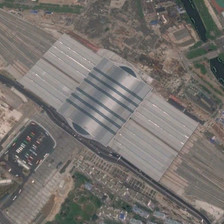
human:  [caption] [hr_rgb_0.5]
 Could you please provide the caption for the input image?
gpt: many cars parked at the gate of the train station .

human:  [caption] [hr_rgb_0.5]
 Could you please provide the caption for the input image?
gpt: many buildings with some green trees and many barelands are in two sides of a railway station .

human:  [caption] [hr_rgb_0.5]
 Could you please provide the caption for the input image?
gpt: many buildings with some green trees and many barelands are in two sides of a railway station .

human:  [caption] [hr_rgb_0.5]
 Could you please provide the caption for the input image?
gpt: in front of the train station tracks pass through the residential area .

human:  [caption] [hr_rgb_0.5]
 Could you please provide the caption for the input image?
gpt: in front of the train station tracks pass through the residential area .